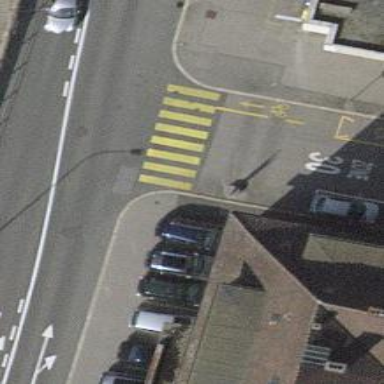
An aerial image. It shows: Asphalt road in residential area with opposite cycleway.